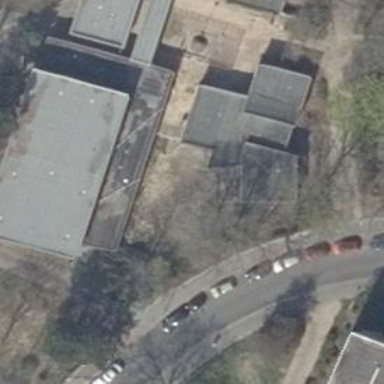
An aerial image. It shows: School building.